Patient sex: F
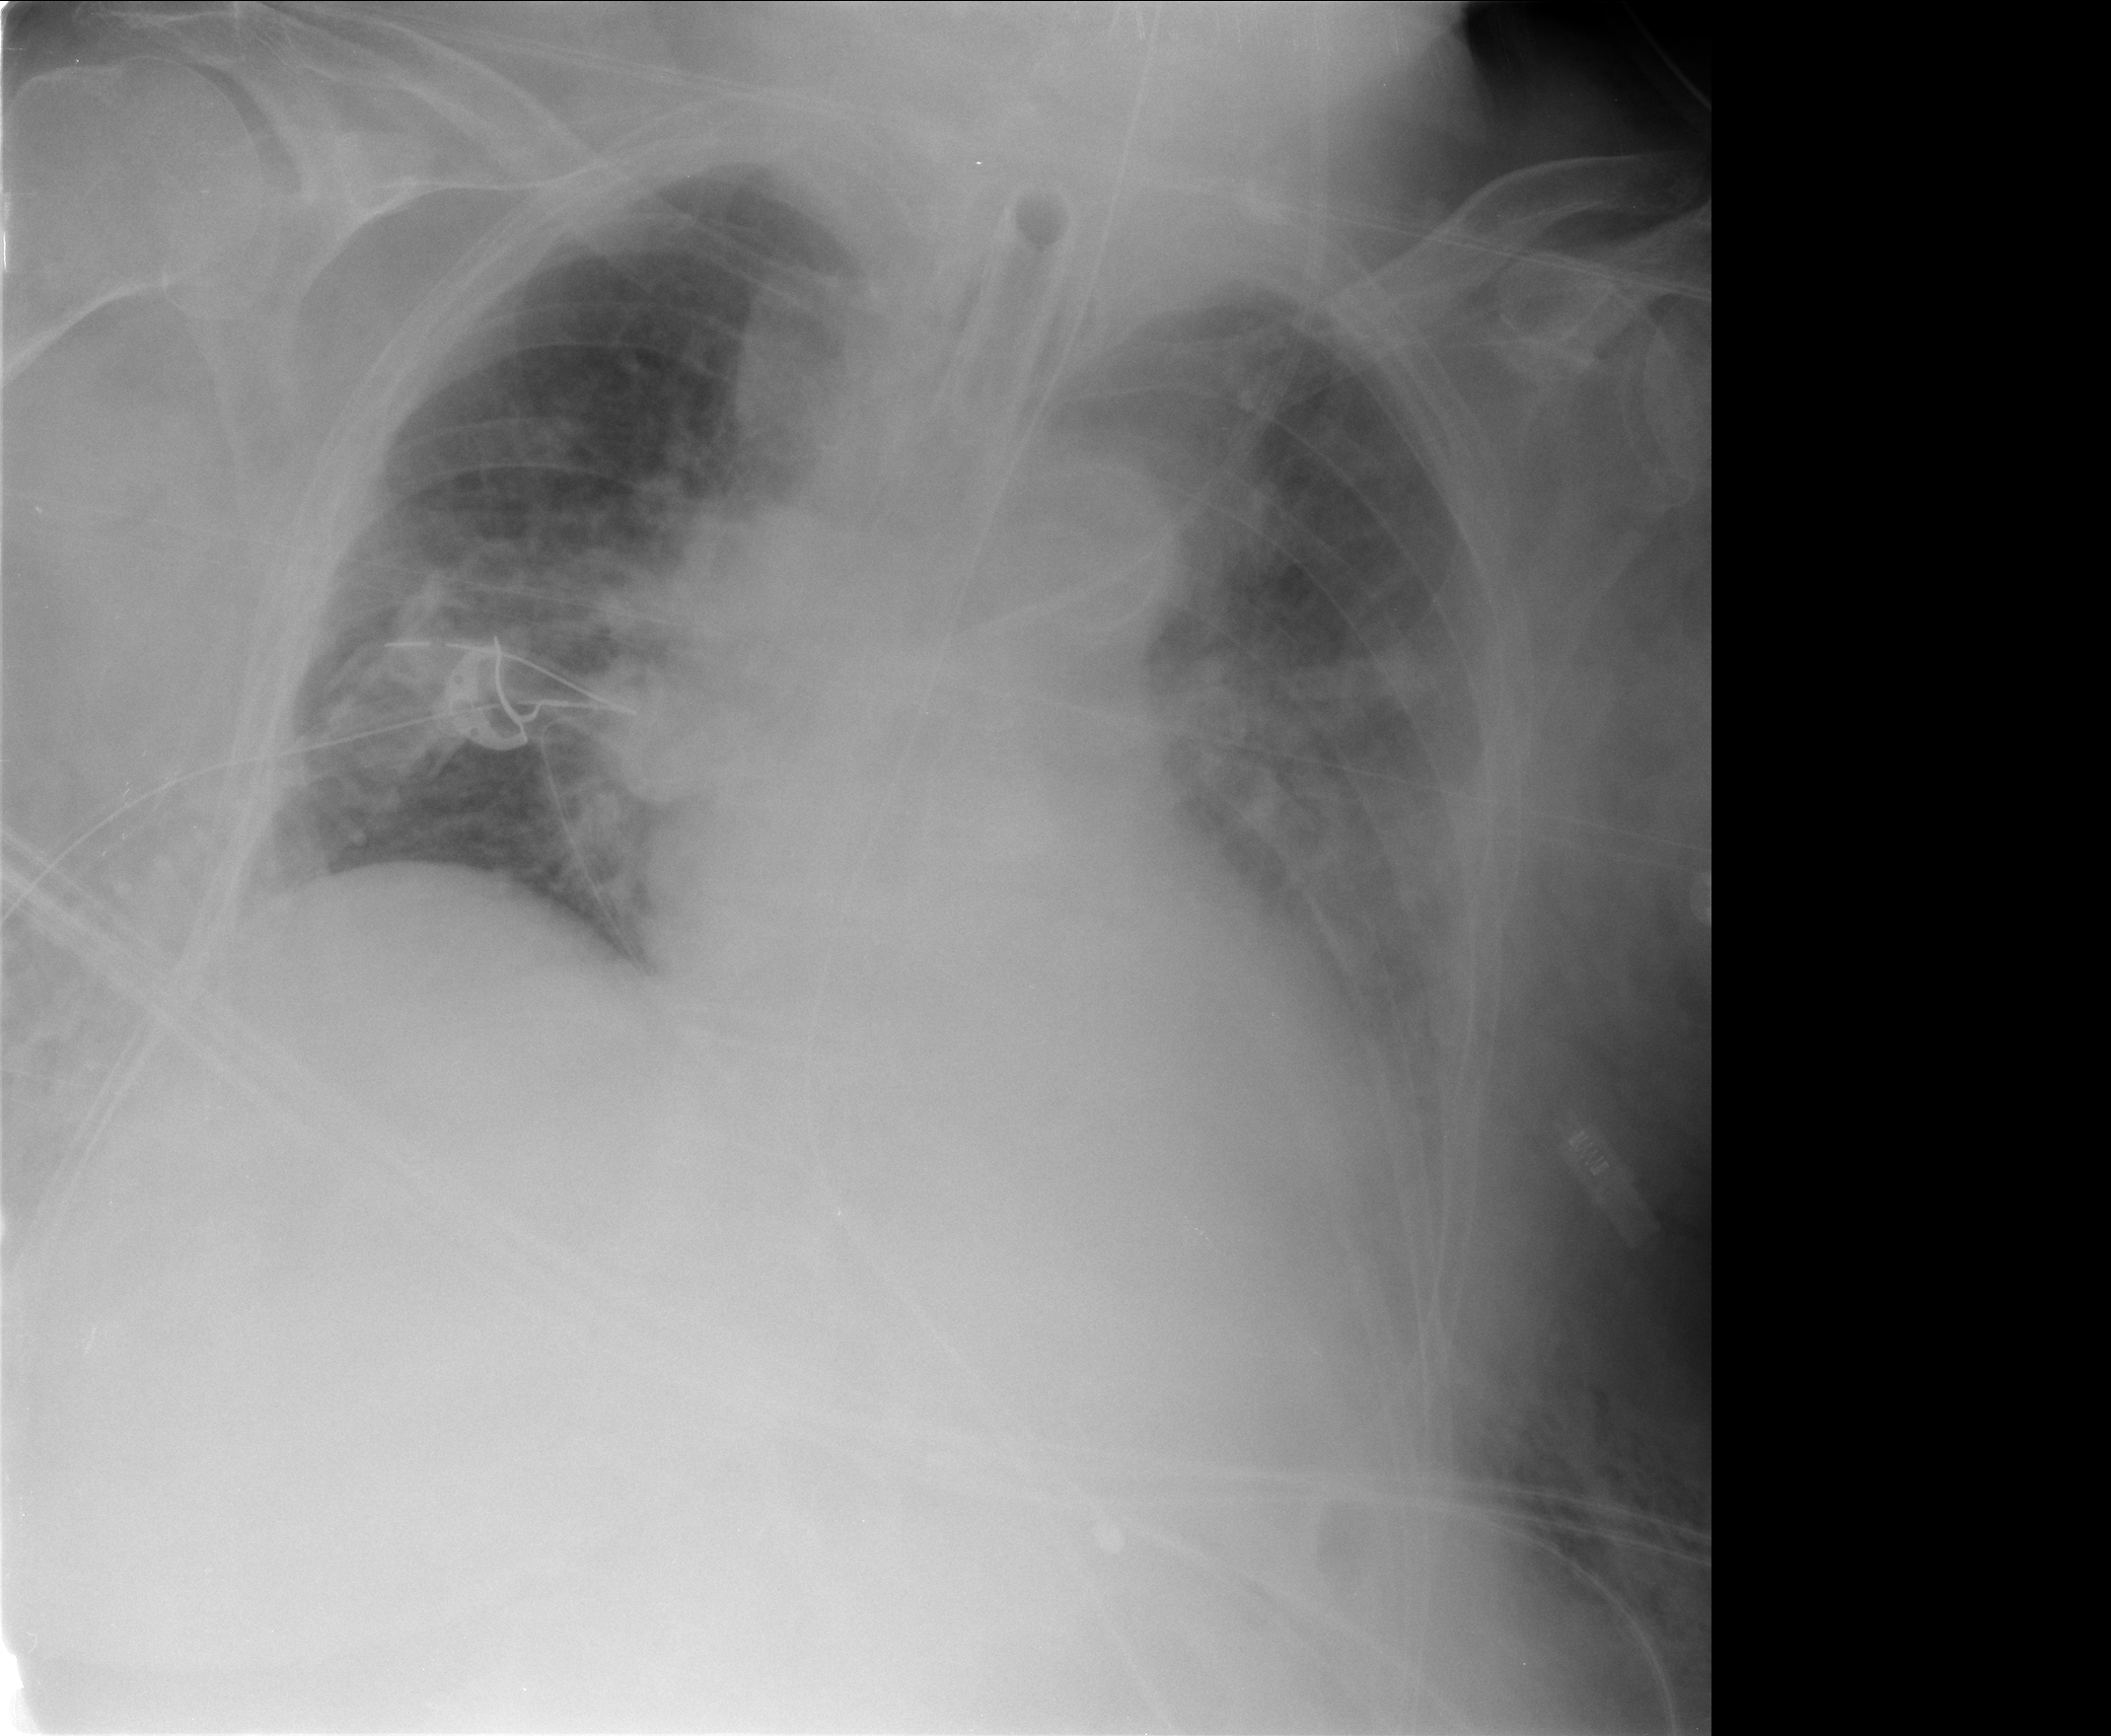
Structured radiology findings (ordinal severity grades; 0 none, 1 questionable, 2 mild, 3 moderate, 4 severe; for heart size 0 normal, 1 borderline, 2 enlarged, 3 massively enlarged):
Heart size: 0
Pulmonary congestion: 2
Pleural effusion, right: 0
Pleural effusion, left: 2
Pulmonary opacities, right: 0
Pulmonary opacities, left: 0
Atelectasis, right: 0
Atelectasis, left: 2